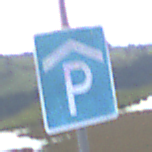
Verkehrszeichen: Parkhaus
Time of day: SunriseSunset
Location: Outdoor (Nature)
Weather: PartlyCloudy
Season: NotSpecified
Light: Natural